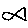
Label: fish